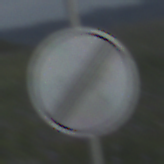
Verkehrszeichen: EndeSaemtlicherBegrenzungen
Umgebung: Outdoor, Nature
Tageszeit: SunriseSunset
Wetter: PartlyCloudy
Licht: Natural
Jahreszeit: NotSpecified
Kontrast: LowContrast